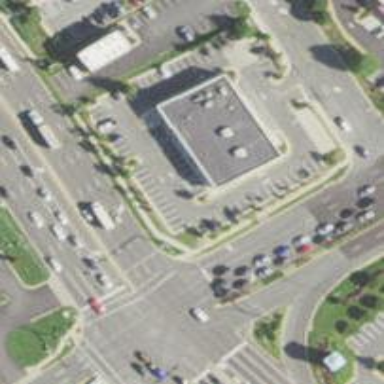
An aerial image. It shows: Parking space.